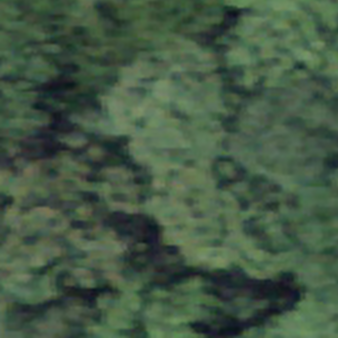
Label: other